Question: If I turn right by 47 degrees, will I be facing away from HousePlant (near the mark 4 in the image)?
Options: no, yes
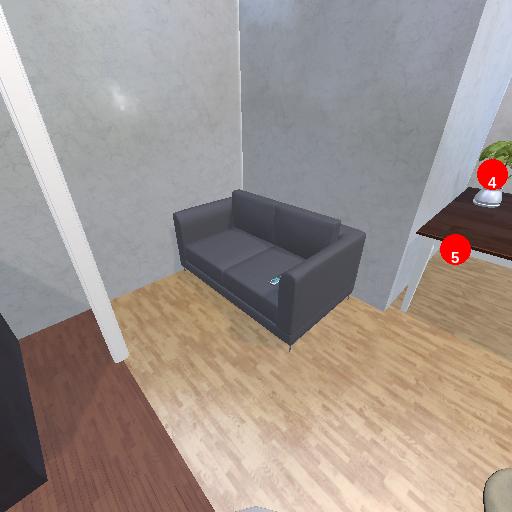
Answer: no